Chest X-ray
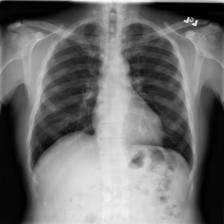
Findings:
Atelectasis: negative
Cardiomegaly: negative
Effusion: negative
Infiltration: negative
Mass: negative
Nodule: negative
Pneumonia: negative
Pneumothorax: negative
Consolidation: negative
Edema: negative
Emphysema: negative
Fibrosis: negative
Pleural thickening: negative
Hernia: negative